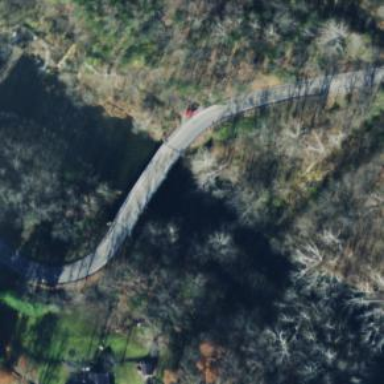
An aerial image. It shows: Residential road with bridge.